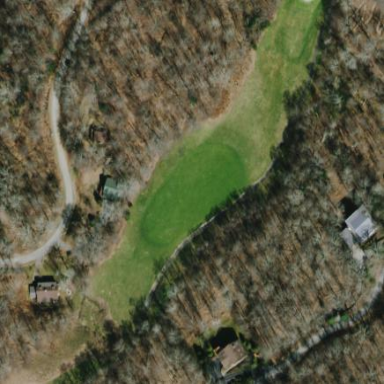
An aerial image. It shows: Grassy fairway on golf course.